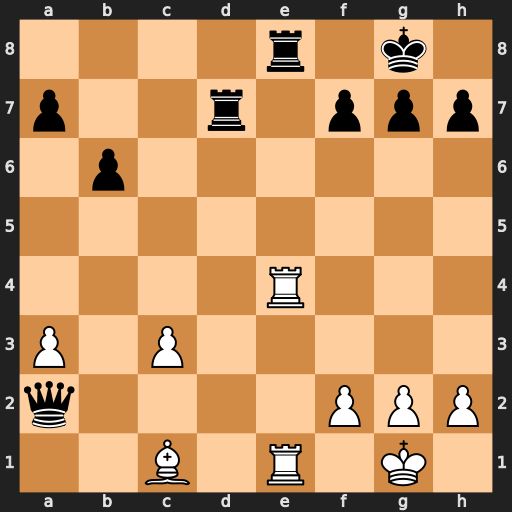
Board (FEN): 4r1k1/p2r1ppp/1p6/8/4R3/P1P5/q4PPP/2B1R1K1
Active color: w
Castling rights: -
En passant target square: -
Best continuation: Rxe8#